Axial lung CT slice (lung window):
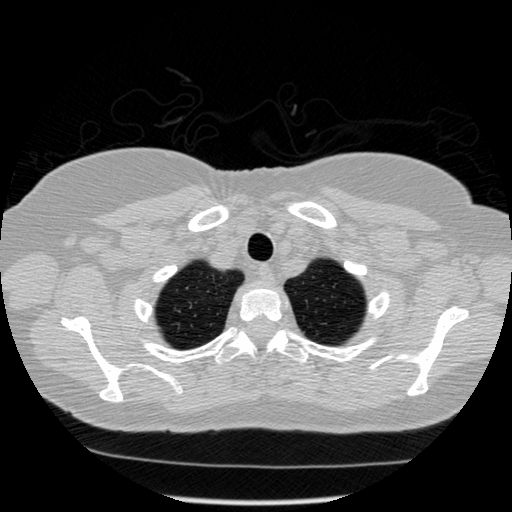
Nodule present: no